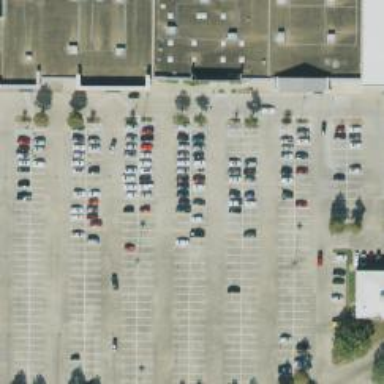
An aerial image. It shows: Parking space.